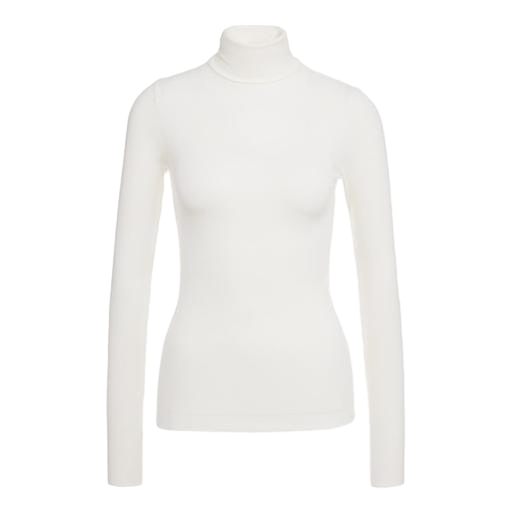
white polo-neck top, high-neck top, white high-neck top, white background